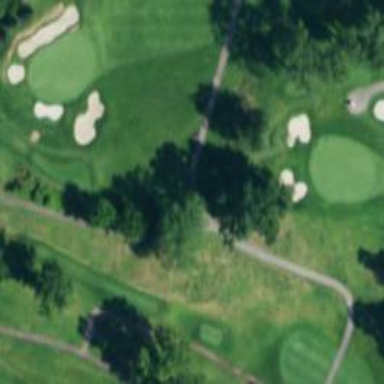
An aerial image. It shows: Path used for both walking and golf.